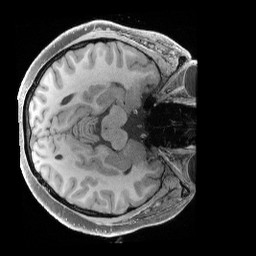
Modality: T1w
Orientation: axial
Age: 26
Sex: male
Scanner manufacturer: siemens
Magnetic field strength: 3 T
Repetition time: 2.4 s
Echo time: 0.00241 s